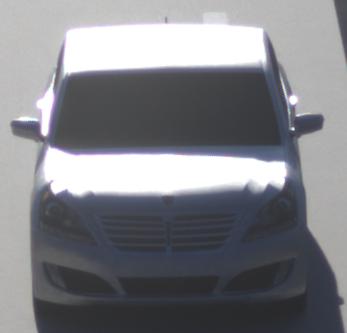
Make: Hyundai
Model: Equus
Detailed model: Gen. 2 VI
Model produced from: 2009
Model produced until: 2016
Doors: 4
Color: white
Road condition: dry road
Daytime: sunrise or sunset
Contrast: medium contrast